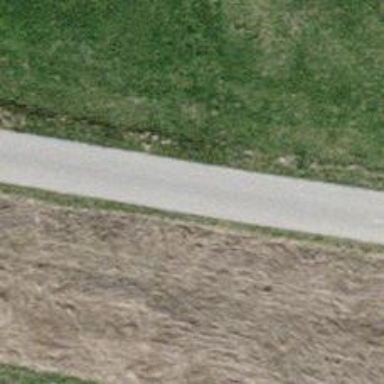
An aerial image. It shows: Paved track with grade1 quality.